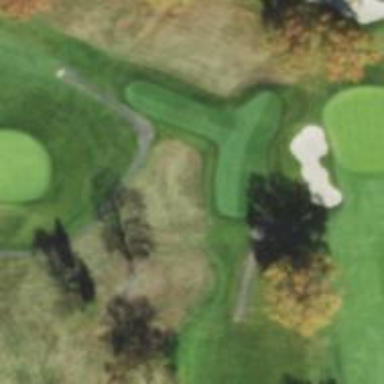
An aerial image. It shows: Golf tee.